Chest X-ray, AP view. Patient: 58 years old, sex M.
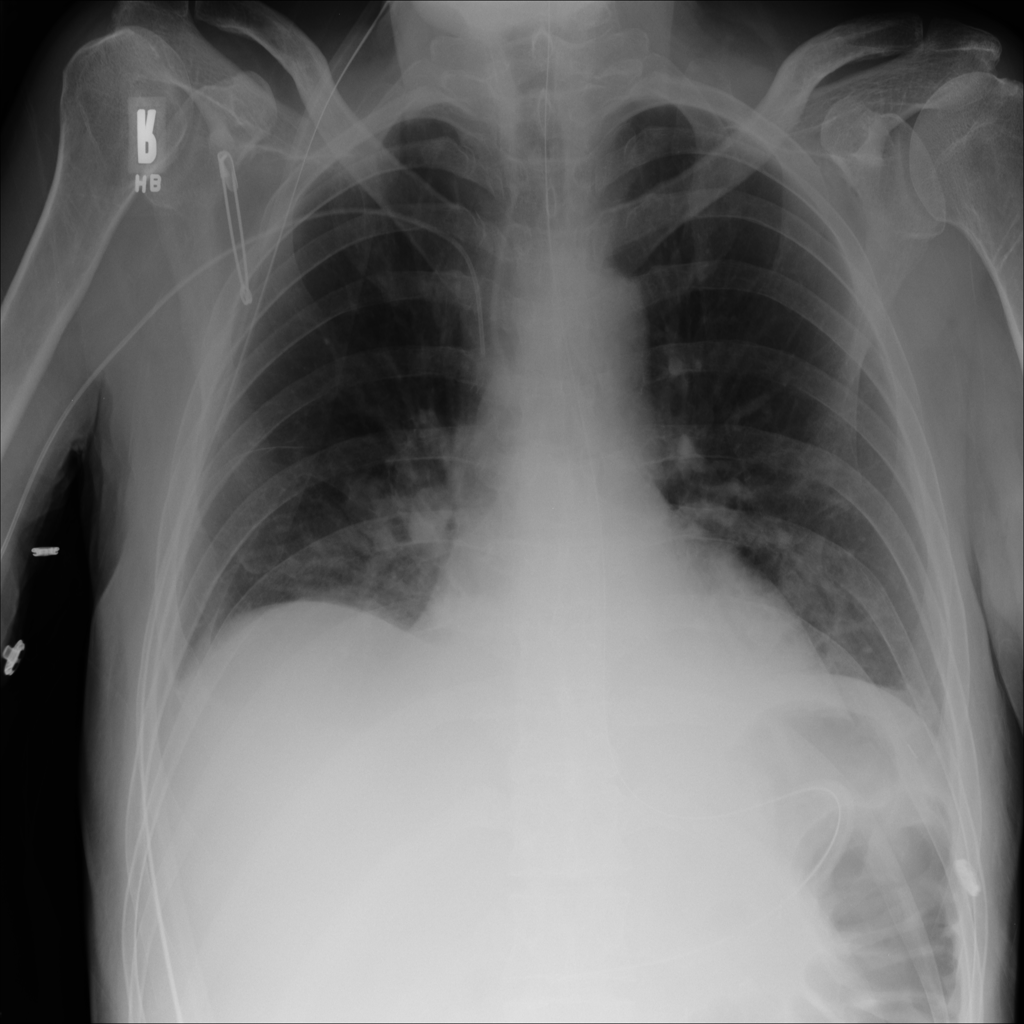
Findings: Atelectasis, Effusion, Pleural_Thickening